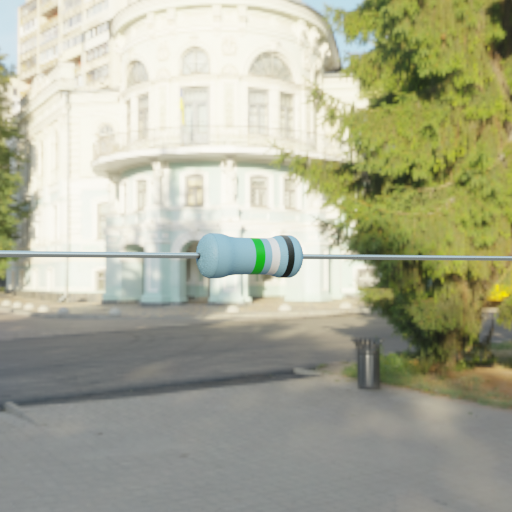
Resistor colour bands (in order): green, white, black